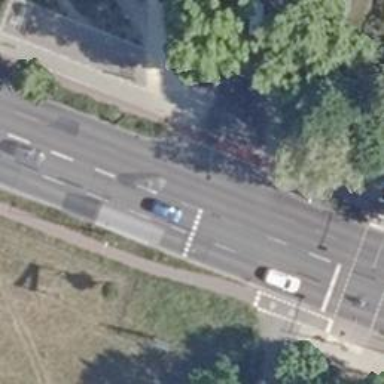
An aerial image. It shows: Asphalt path designated for cycling.